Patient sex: M
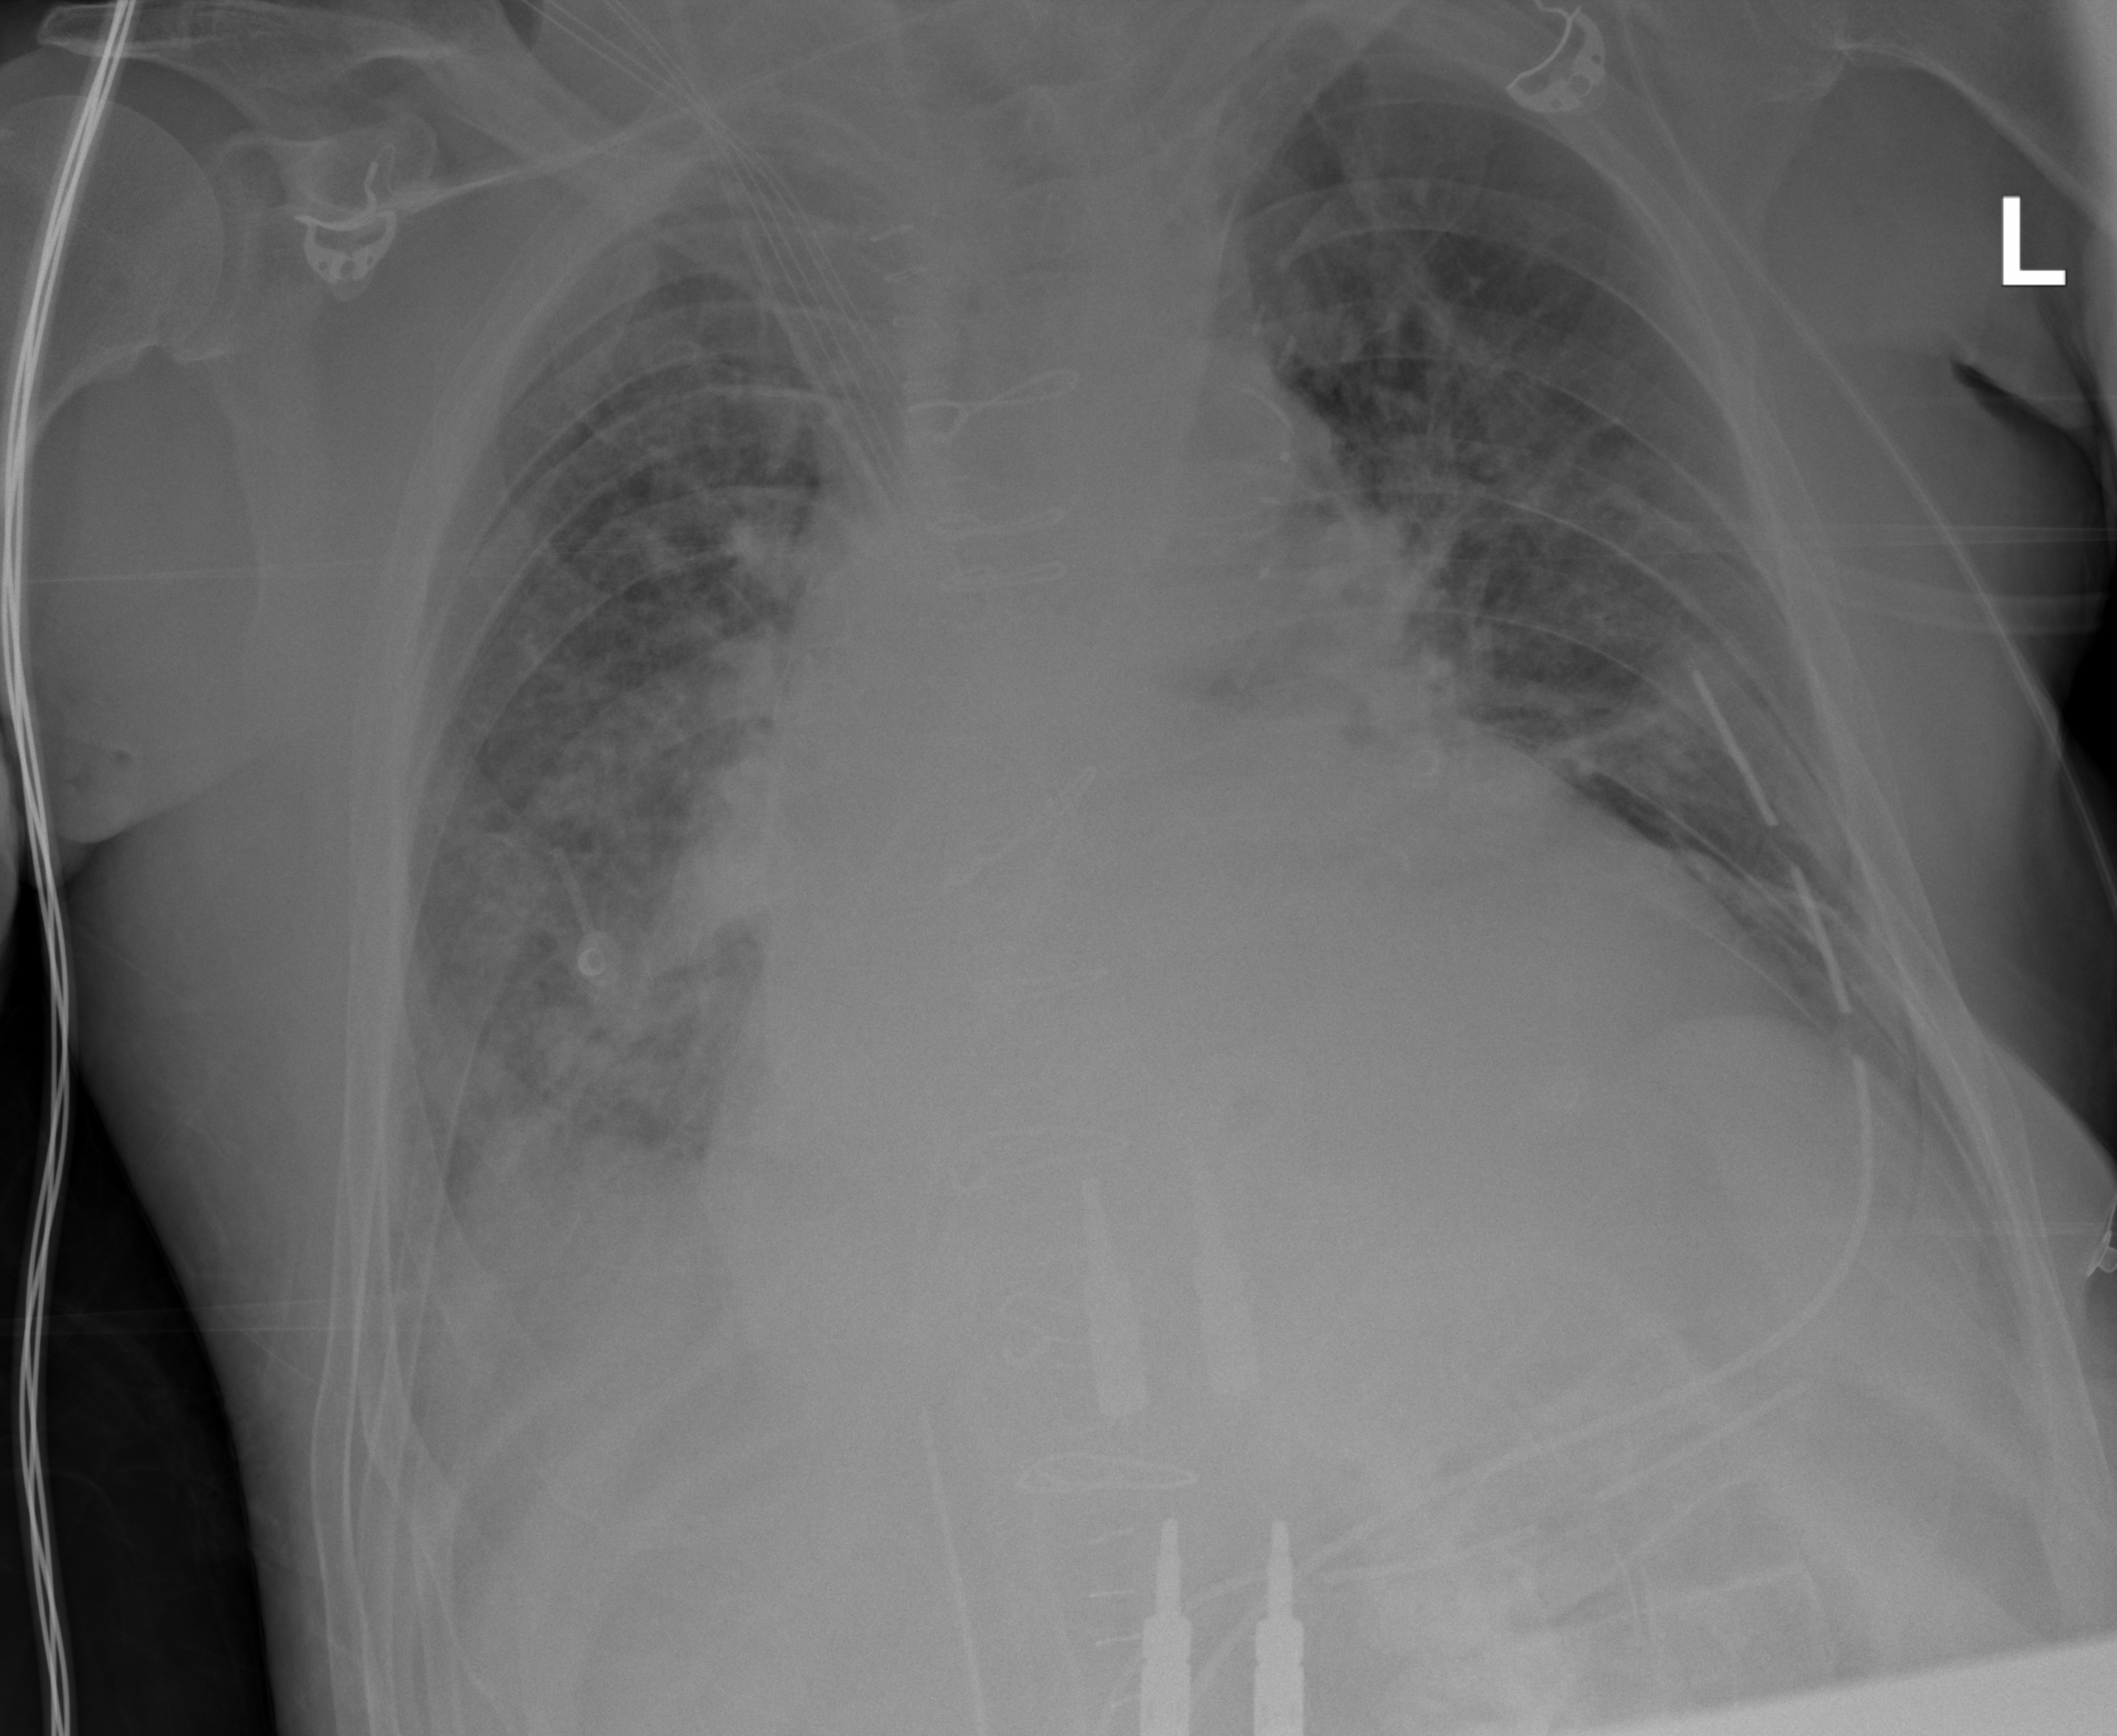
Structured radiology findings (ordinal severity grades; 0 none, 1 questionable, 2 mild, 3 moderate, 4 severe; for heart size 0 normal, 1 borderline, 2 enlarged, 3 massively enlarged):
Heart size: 2
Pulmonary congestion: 2
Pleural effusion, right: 2
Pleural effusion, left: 0
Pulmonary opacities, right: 3
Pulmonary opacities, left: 0
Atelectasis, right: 3
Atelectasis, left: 2